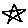
Label: star